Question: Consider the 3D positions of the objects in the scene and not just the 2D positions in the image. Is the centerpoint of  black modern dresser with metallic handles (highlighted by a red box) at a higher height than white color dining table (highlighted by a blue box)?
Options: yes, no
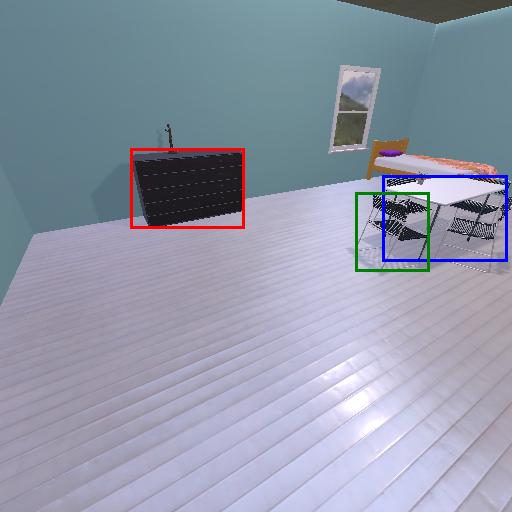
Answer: yes